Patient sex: M
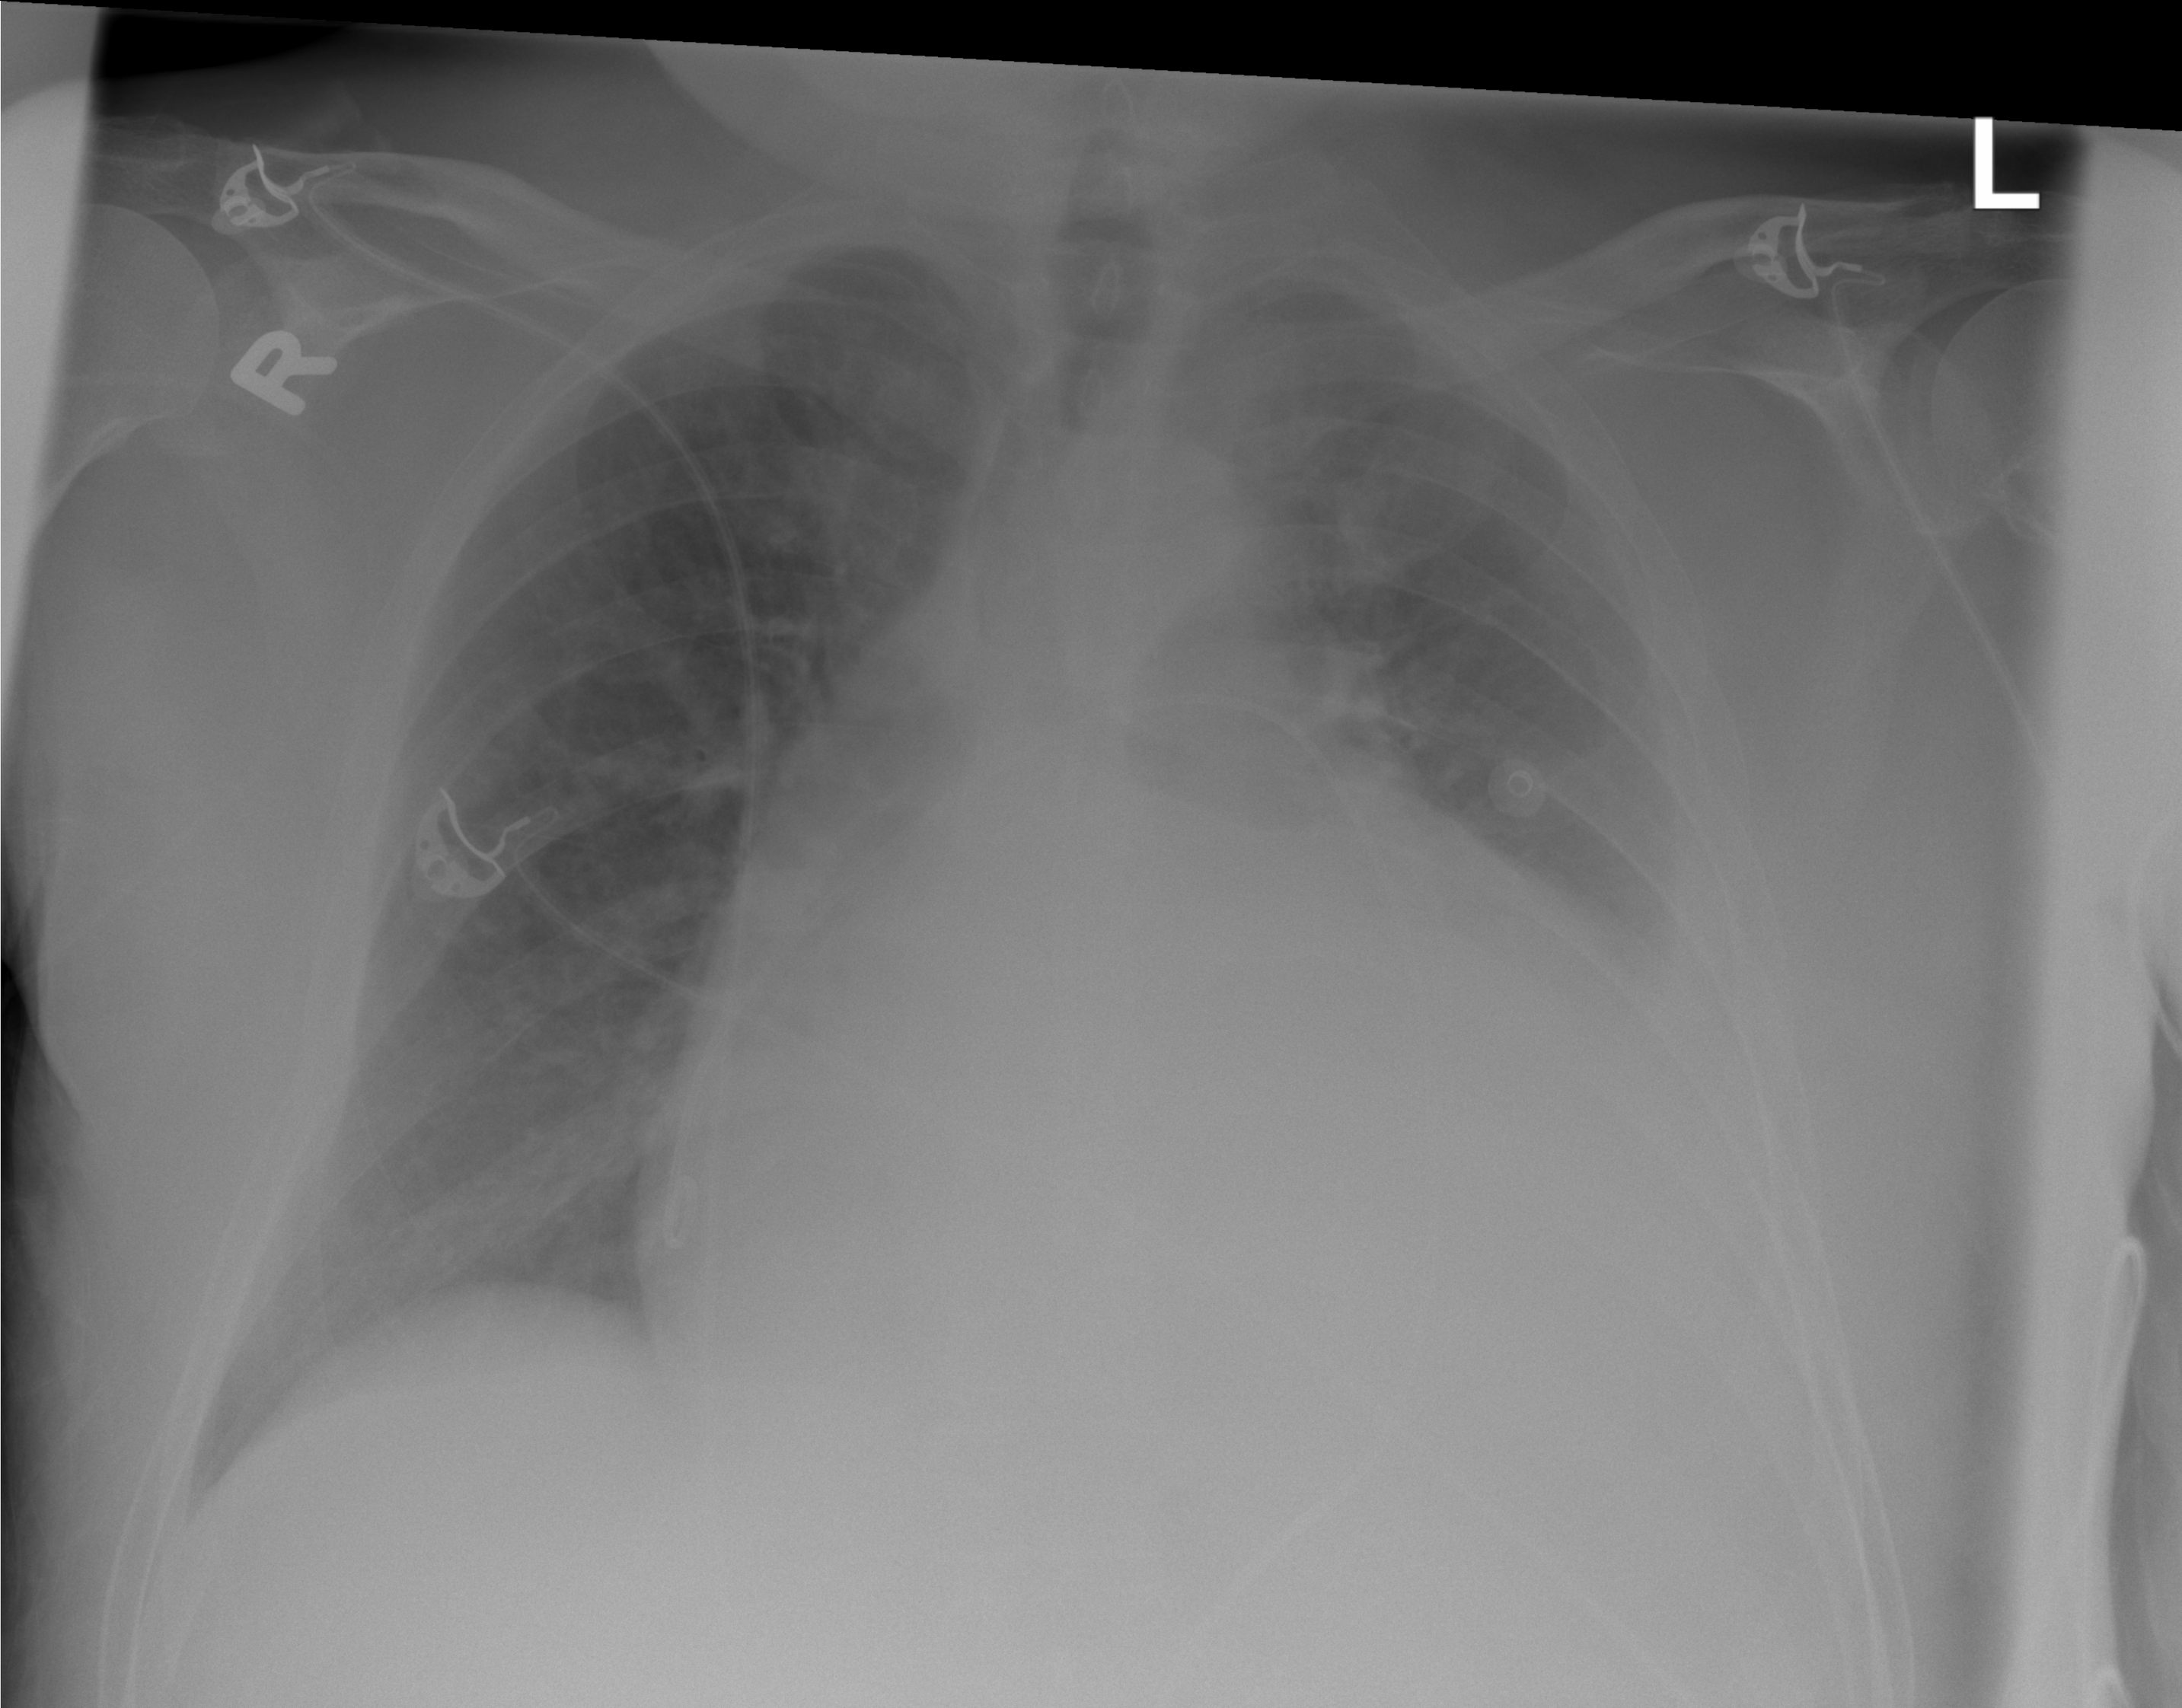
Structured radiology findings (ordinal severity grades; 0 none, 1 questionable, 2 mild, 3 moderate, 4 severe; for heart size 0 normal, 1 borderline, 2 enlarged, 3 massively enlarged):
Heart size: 3
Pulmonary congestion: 2
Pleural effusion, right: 1
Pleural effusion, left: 1
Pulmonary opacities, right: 0
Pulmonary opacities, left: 0
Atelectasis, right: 0
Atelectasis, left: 2